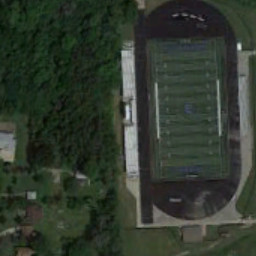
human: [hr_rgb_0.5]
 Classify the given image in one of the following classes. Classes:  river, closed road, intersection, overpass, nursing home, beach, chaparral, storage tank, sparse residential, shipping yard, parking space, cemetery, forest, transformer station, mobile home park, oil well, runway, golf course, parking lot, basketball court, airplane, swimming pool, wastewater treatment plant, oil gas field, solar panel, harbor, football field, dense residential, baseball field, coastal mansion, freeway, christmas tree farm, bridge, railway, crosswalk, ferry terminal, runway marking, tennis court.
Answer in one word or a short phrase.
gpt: football field